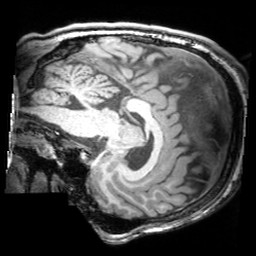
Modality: T1w
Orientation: sagittal
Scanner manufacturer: siemens
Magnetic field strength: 3 T
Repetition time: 1.81 s
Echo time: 0.00345 s